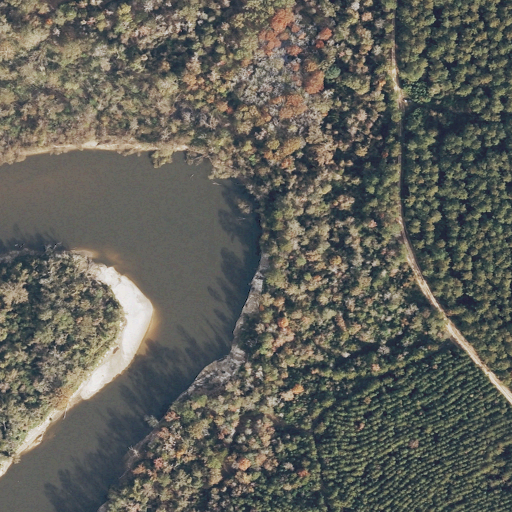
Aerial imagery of cliff(s) in Mississippi named Gin House Bluff containing open water, woody wetlands, mixed forest, evergreen forest, open development, barren land, and low intensity development